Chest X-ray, PA view. Patient: 48 years old, sex M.
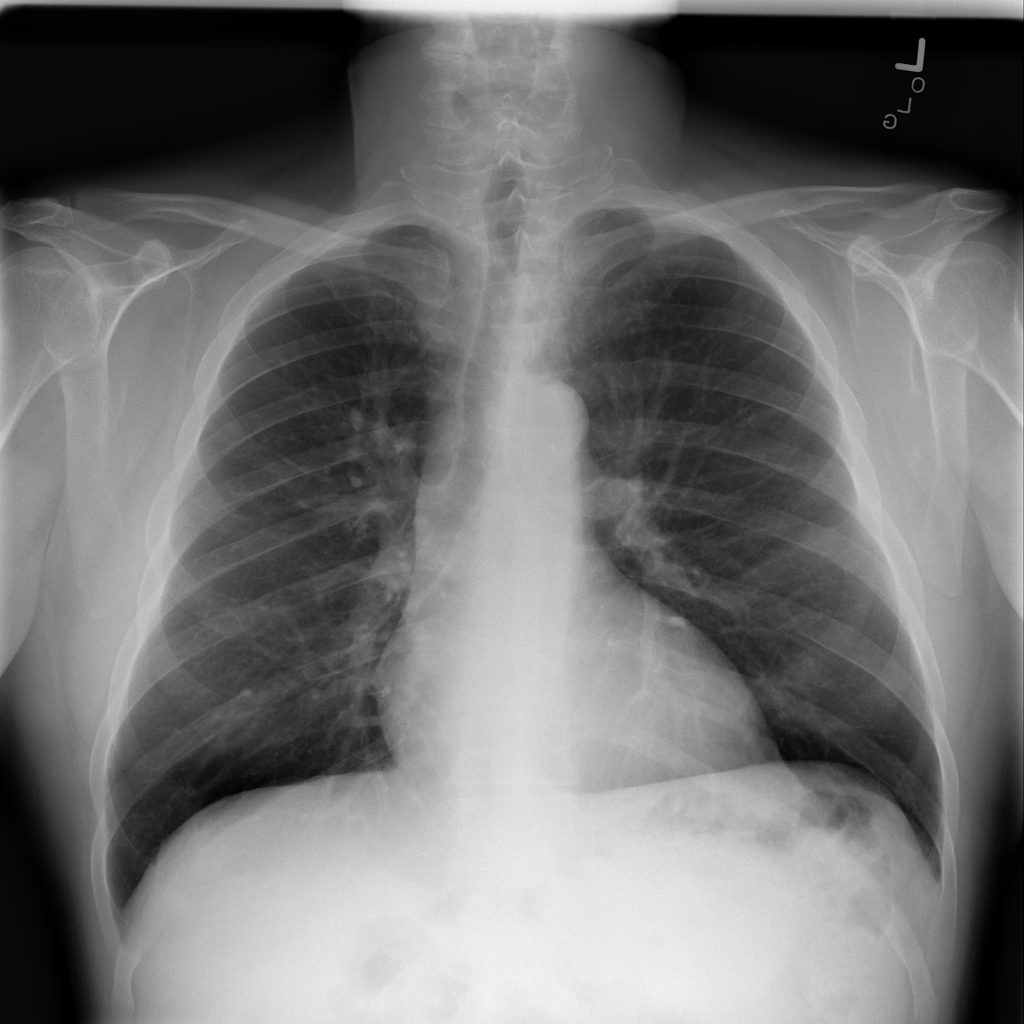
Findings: No Finding